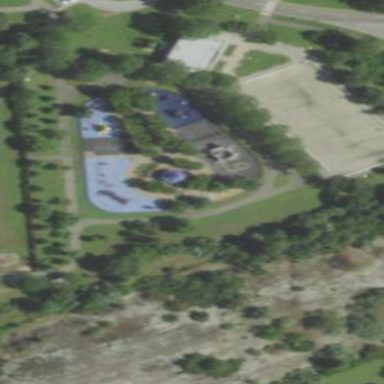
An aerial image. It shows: Playground area for leisure land.